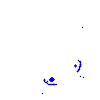
Particle: pion